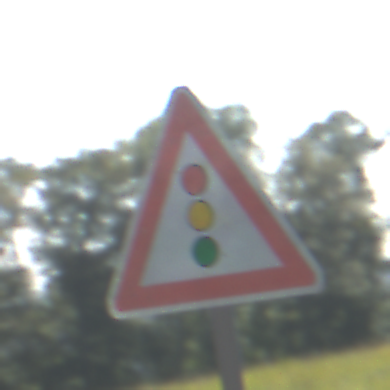
Verkehrszeichen: Lichtzeichenanlage
Umgebung: Outdoor, Nature
Tageszeit: Midday
Wetter: Clear
Licht: Natural
Jahreszeit: NotSpecified
Kontrast: HighContrast